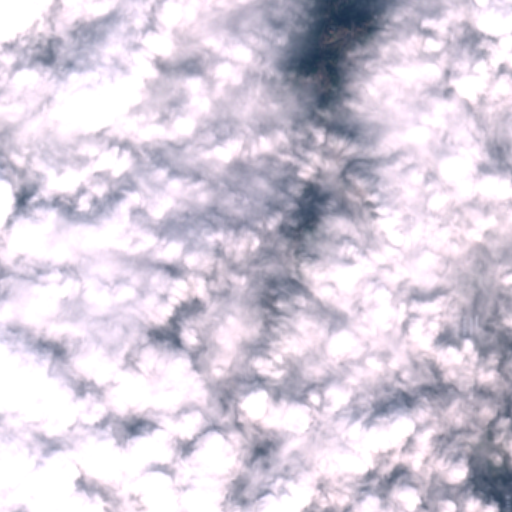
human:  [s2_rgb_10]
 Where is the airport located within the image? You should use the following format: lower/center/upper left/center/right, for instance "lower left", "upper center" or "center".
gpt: The airport is located in the lower right of the image.
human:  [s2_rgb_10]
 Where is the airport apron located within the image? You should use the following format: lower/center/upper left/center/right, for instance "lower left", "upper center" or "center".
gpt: The airport apron is located in the lower right of the image.
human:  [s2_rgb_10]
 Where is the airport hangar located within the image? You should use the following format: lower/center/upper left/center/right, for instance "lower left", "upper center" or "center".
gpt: The airport hangar is located in the lower right of the image.
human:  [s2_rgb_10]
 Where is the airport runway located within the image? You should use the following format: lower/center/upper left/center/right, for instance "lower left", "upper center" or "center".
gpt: The airport runway is located in the lower right of the image.
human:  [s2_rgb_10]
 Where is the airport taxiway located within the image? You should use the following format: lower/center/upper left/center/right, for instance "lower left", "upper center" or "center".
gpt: The airport taxiway is located in the lower right of the image.
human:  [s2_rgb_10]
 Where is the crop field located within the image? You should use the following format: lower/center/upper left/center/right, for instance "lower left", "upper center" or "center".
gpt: The crop field is located in the upper left of the image.
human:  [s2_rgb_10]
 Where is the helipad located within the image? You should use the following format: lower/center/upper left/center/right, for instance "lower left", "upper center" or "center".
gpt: The helipad is located in the center right of the image.
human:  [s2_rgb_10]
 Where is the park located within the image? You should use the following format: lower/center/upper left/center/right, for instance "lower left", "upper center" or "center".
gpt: The park is located in the lower of the image.
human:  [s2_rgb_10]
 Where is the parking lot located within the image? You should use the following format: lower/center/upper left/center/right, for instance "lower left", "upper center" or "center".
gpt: The parking lot is located in the lower right of the image.
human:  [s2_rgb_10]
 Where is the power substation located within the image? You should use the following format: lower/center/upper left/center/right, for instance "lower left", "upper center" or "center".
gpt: The power substation is located in the lower left of the image.
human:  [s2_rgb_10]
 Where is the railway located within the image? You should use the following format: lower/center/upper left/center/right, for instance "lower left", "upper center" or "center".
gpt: The railway is located in the lower right of the image.
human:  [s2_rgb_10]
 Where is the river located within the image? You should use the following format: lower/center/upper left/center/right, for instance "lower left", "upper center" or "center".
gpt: The river is located in the left of the image.
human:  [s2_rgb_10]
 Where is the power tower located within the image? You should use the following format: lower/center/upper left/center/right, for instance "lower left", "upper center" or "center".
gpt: There is no power tower in the image.